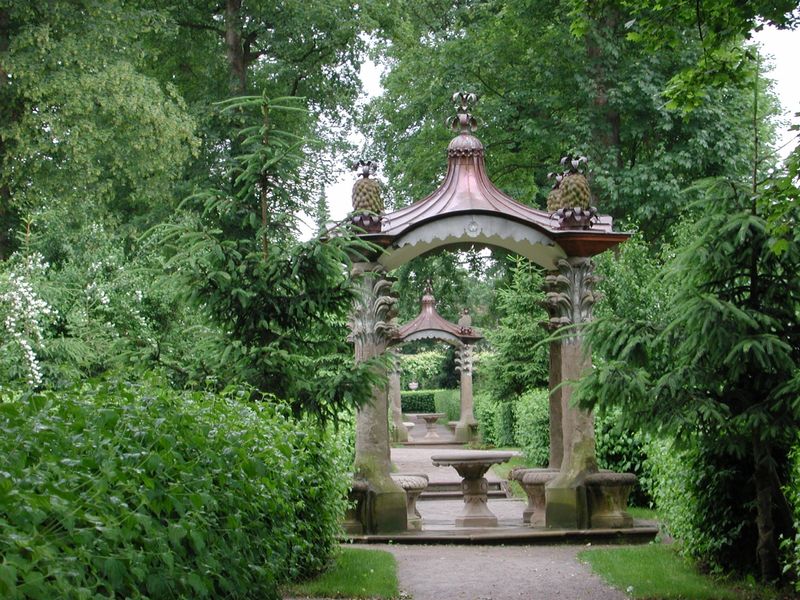
Titel: Hofgarten des Lustschlosses von Veitshöchheim
Künstler: Adam Friedrich von Seinsheim
Standort: Veitshöchsheim, Hofgarten (EU - D - Bayern)
Schlagwörter: baum, blätter, bäume, grün, landschaft, tisch, blick, blüten, dach, park, parkanlage, schloss, weg, stein, bild, büsche, sträucher, pflanzen, wald, brunnen, turm, garten, sitz, bogen, hecke, rast, bank, hocker, tor, foto, fotografie, durchblick, asien, kupfer, fichte, tanne, bänke, photo, tore, tempel, pavillon, botanischer garten, pagode, botanik, laube, ananas, pavillons, pavilion, perk, ferner osten, elfoto, schneebeere, pflanzhen